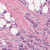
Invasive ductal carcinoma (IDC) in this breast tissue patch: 1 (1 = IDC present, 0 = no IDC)